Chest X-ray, PA view. Patient: 56 years old, sex F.
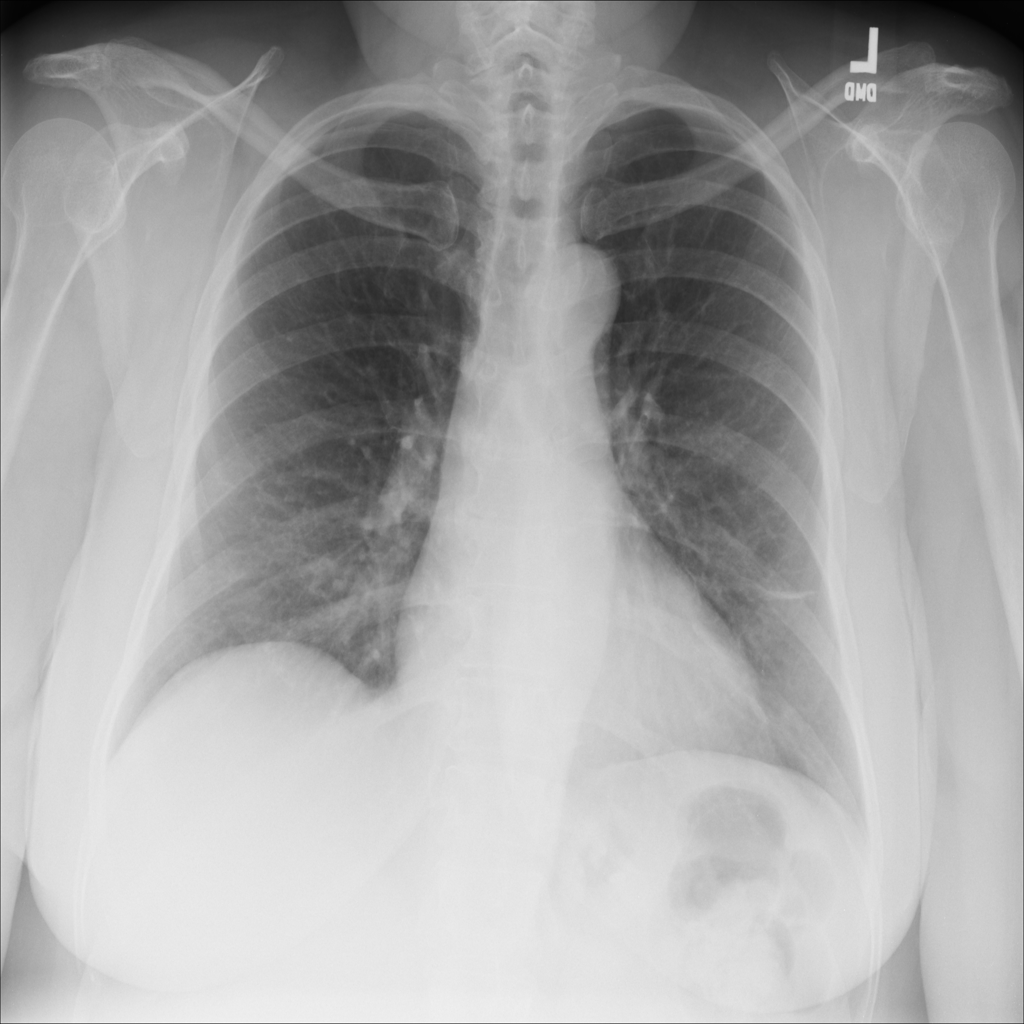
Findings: No Finding